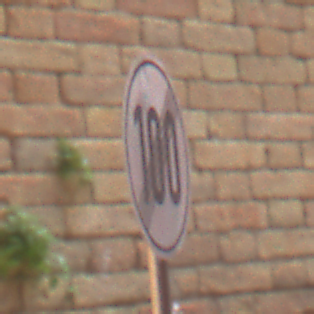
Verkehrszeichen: EndeGeschwindigkeit100
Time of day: MorningAfternoon
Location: Outdoor (Urban)
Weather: Clear
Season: NotSpecified
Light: Natural